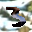
Label: 3